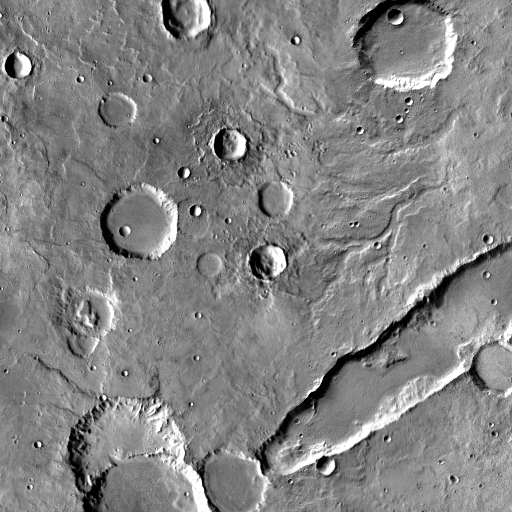
Crater classes present: Background, Other, Layered, Buried, Secondary